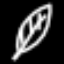
Label: leaf